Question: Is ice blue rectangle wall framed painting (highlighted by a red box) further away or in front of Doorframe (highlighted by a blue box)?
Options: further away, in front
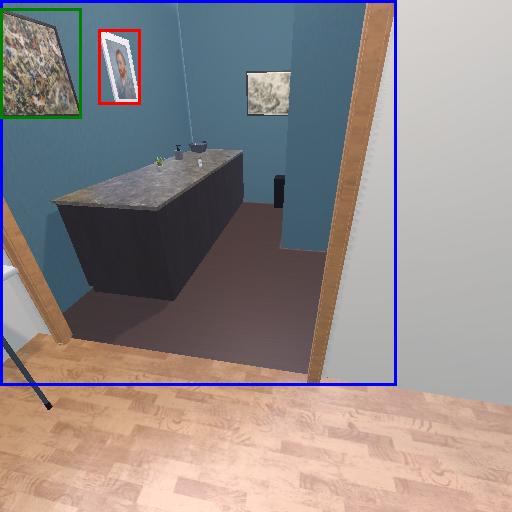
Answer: further away